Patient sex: F
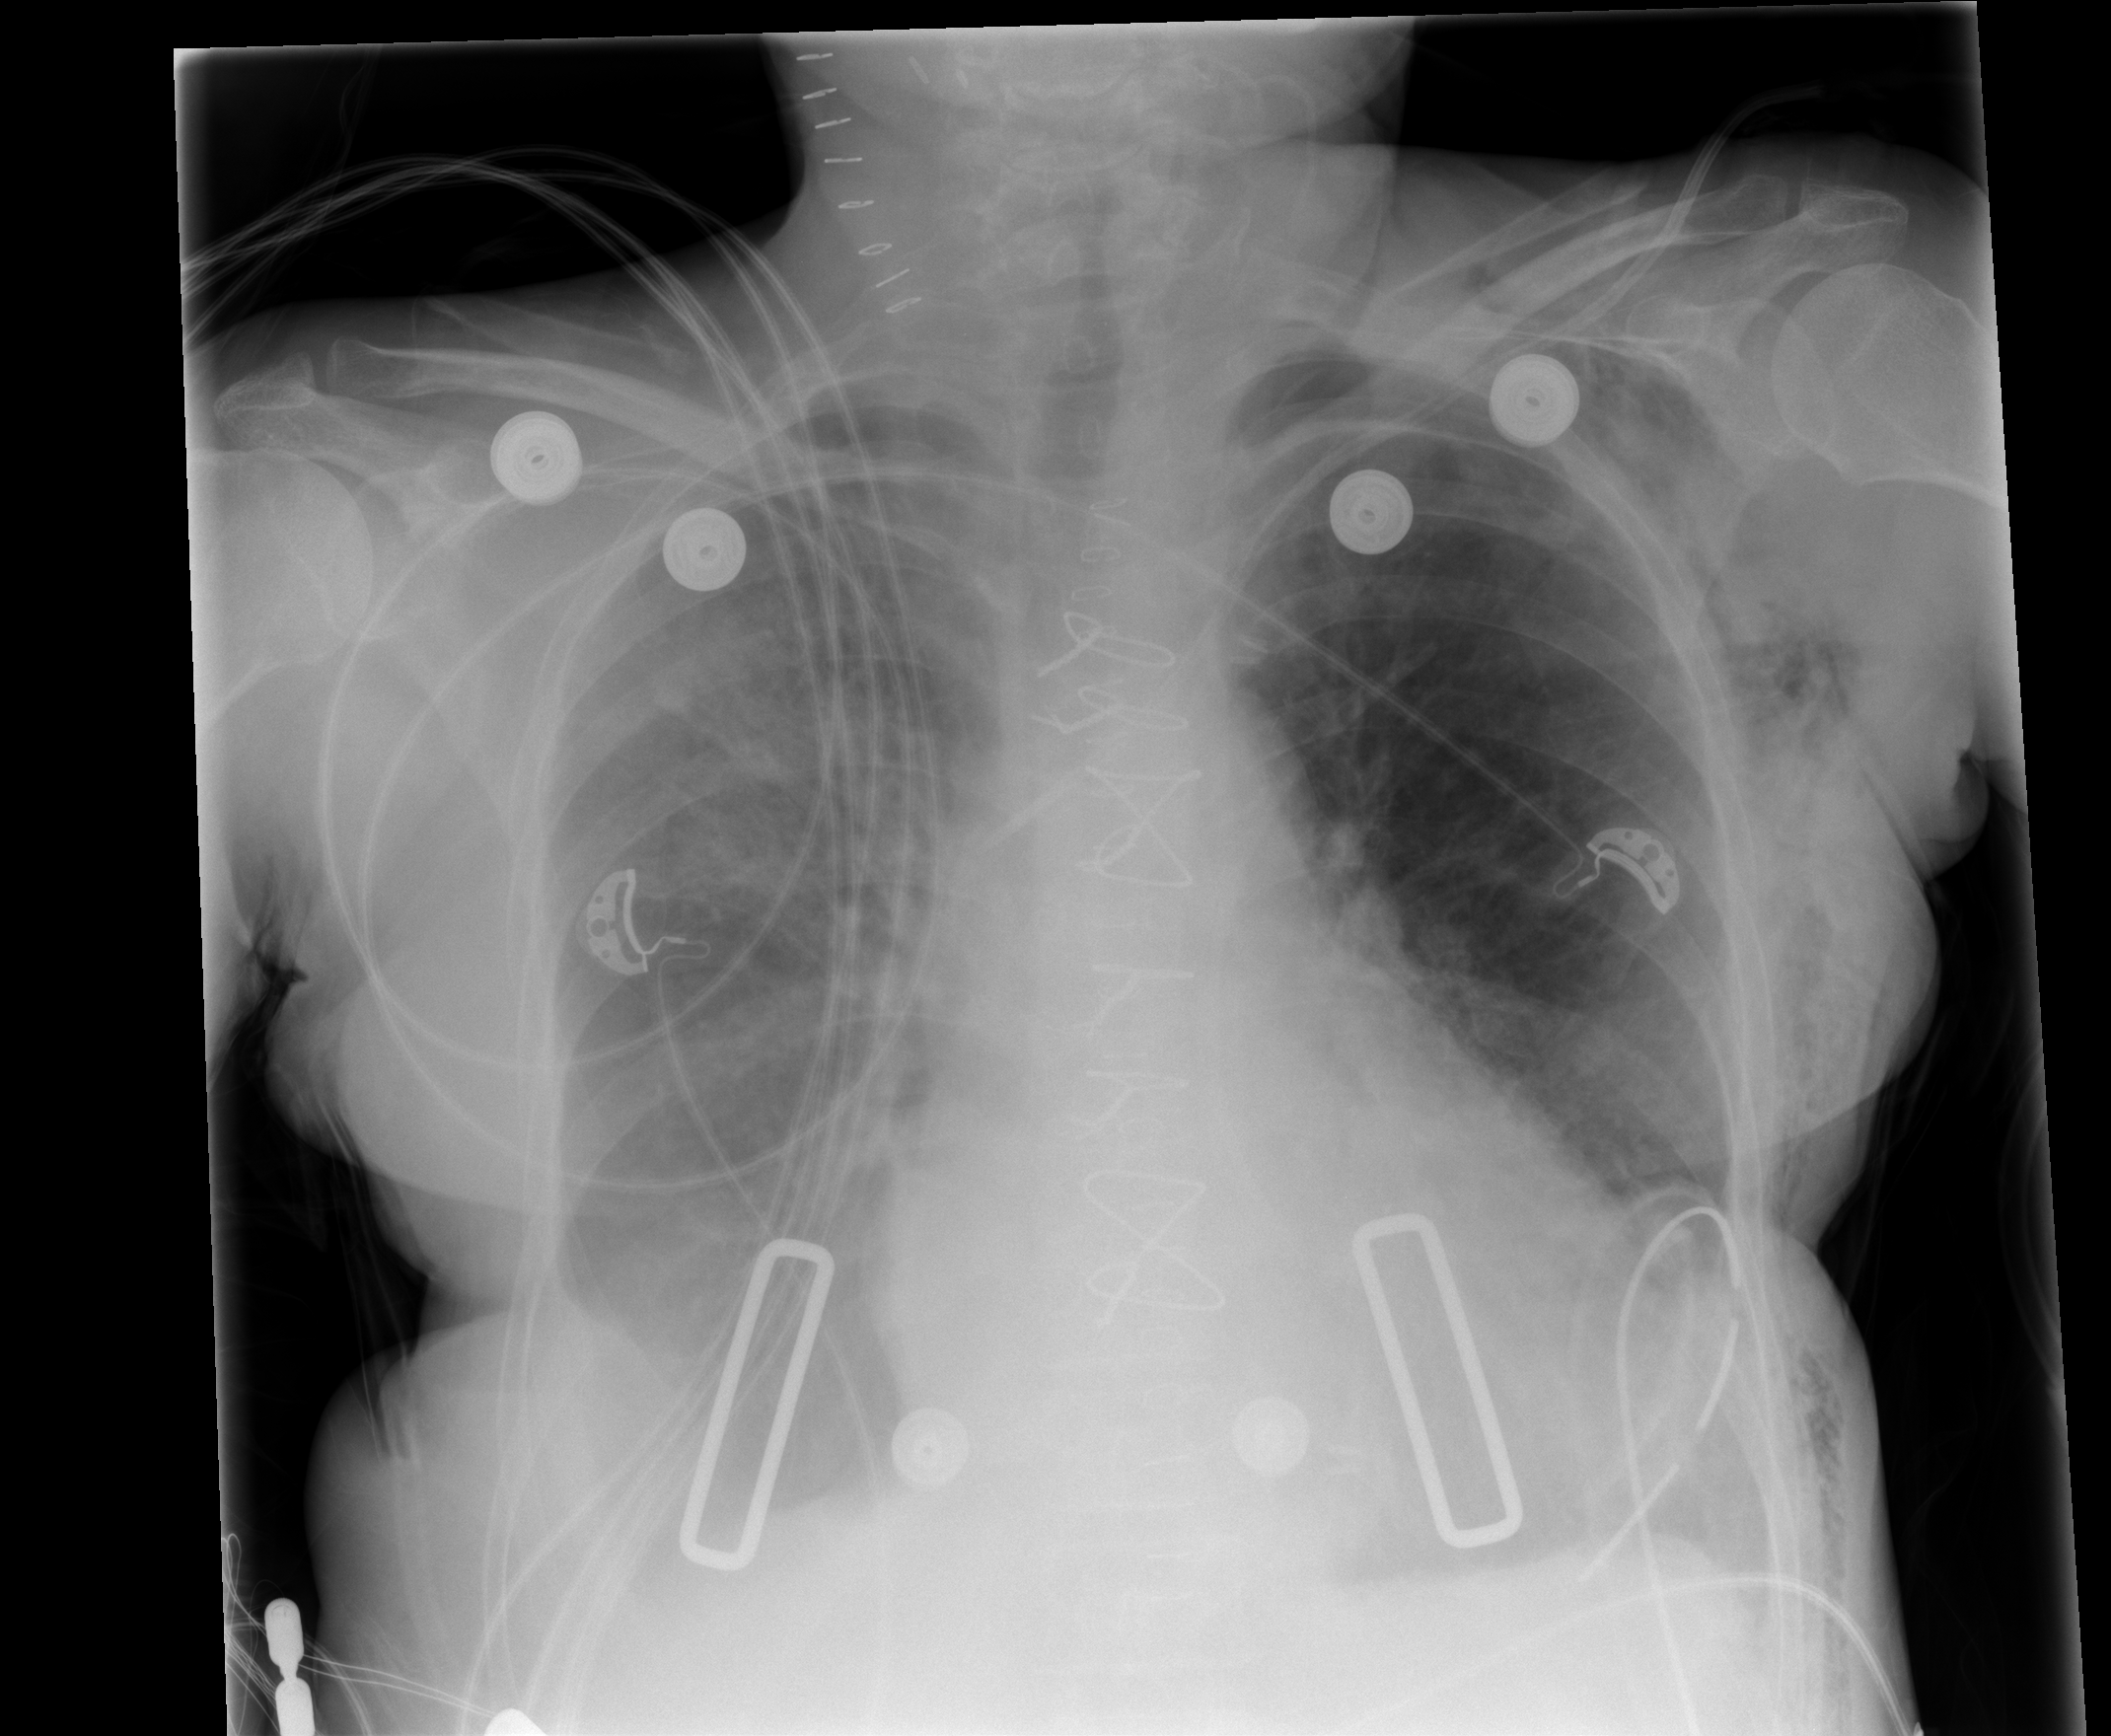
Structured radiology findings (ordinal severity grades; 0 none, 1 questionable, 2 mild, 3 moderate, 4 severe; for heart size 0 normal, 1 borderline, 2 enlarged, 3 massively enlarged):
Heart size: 2
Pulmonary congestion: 2
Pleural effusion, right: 2
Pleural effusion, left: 0
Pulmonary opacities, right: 2
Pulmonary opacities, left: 0
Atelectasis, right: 2
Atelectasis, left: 2